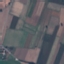
Land use / land cover: PermanentCrop